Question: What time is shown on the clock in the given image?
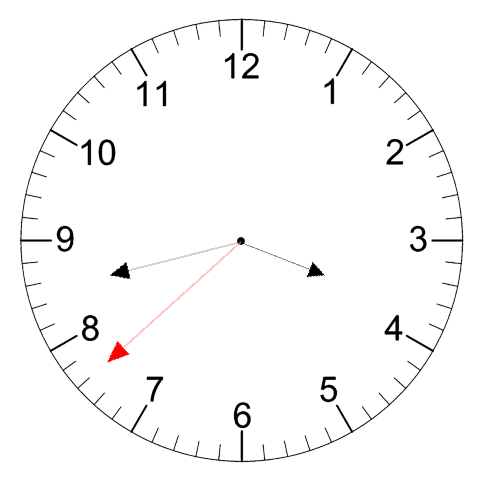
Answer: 03:42:38